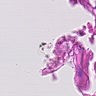
Metastatic tissue present: no